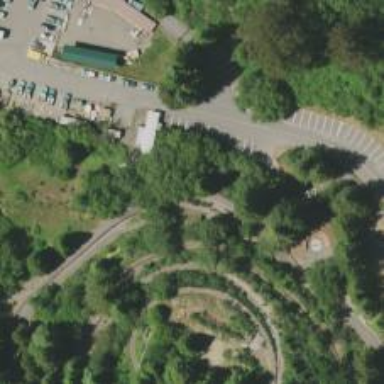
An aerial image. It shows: Miniature railway.